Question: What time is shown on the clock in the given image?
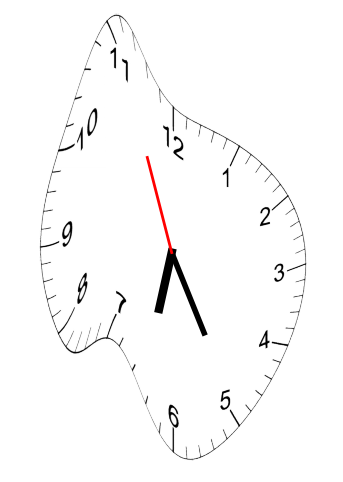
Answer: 06:24:56